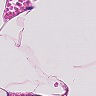
Metastatic tissue present: no